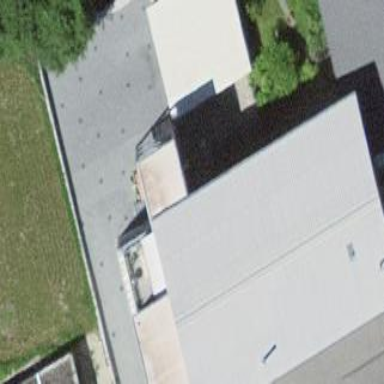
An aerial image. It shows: Industrial building.